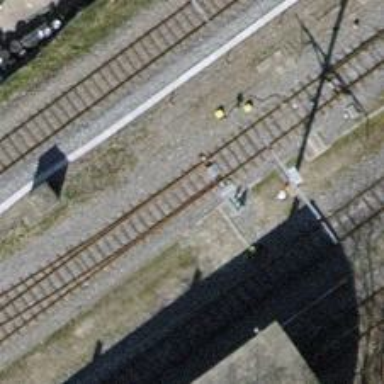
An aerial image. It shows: Railway switch.